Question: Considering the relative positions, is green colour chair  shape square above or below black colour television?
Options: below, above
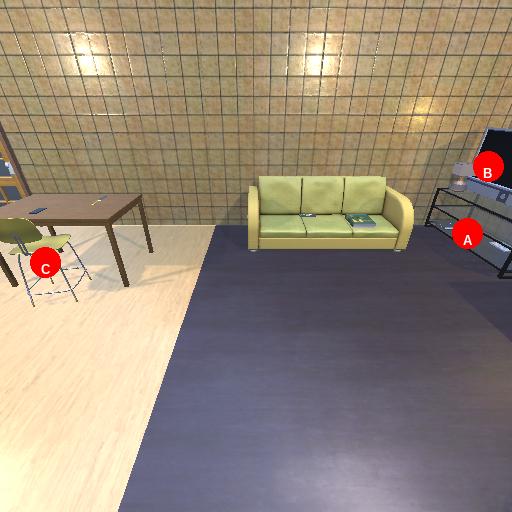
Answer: below